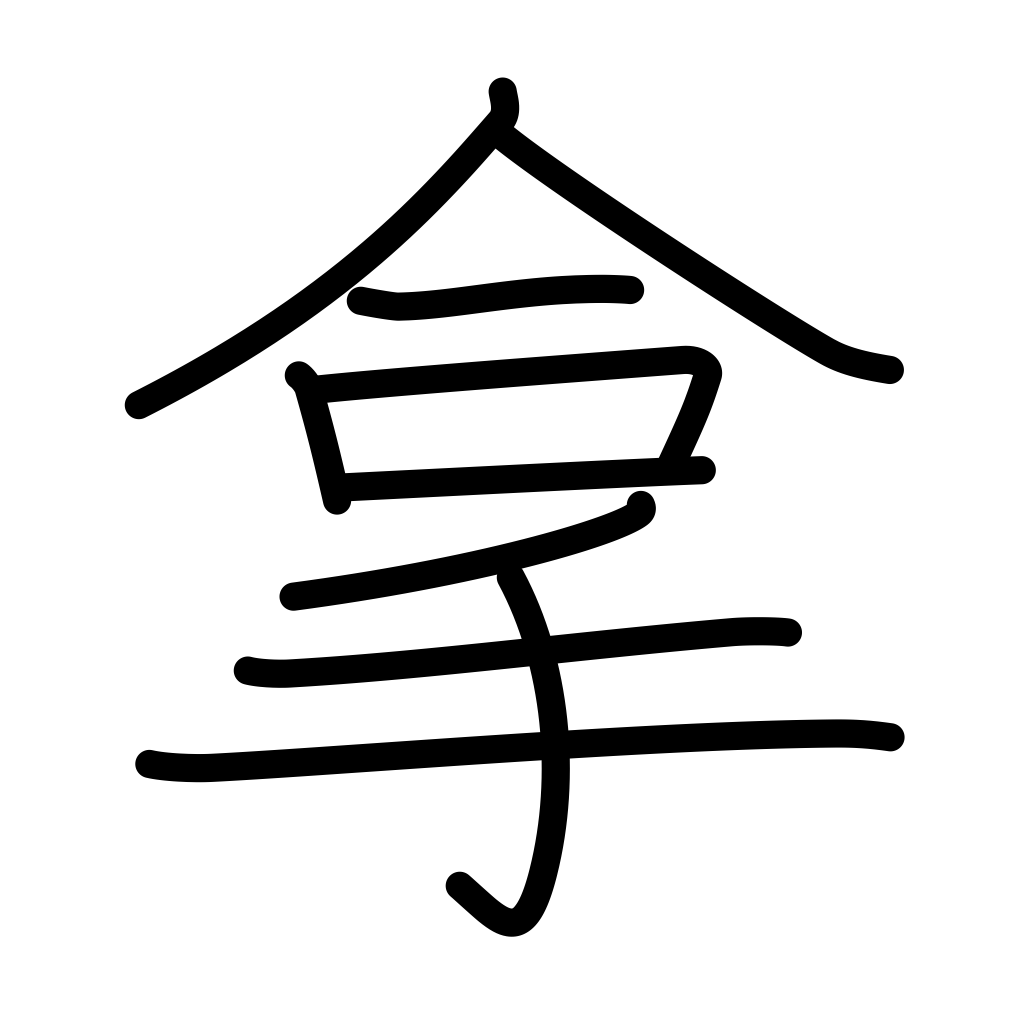
Meaning: catch, arrest